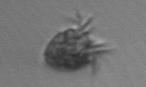
Label: Ciliophora